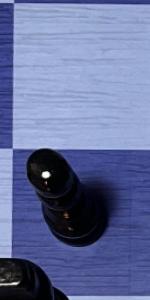
Label: Pawn_Black